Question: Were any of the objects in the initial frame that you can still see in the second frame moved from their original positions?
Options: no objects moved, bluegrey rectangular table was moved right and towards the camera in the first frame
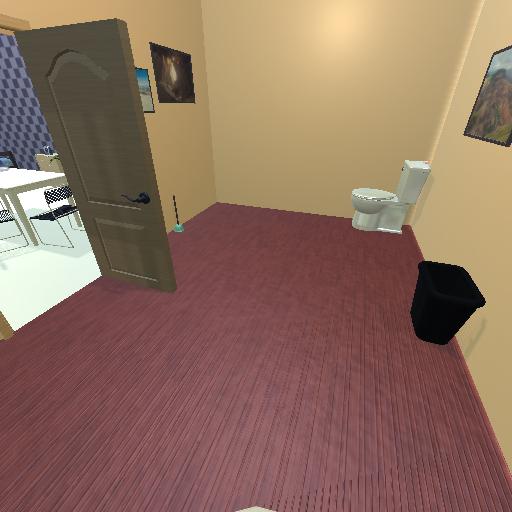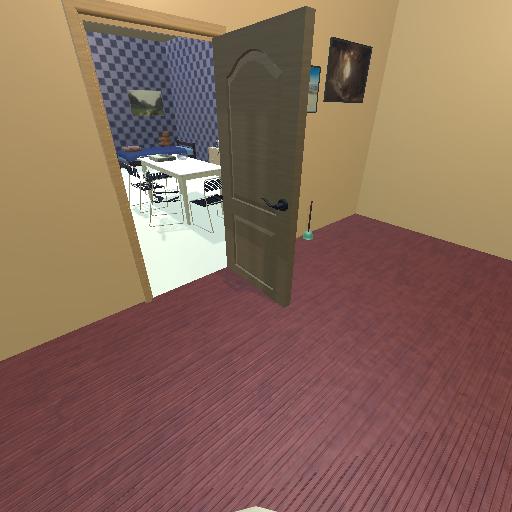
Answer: no objects moved